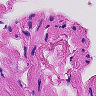
Metastatic tissue present: no